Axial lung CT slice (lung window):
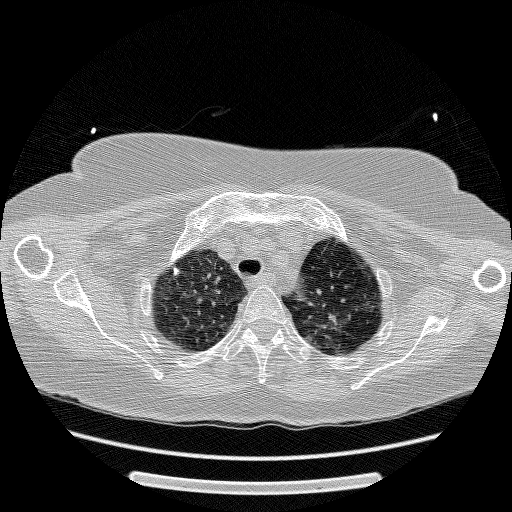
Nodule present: yes
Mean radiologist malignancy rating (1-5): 1